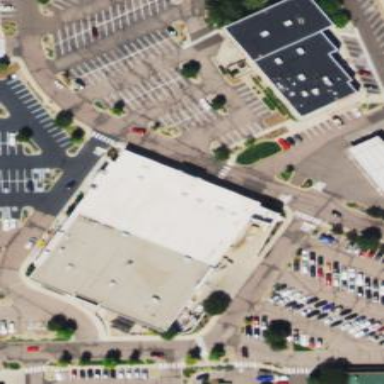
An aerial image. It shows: Retail building.